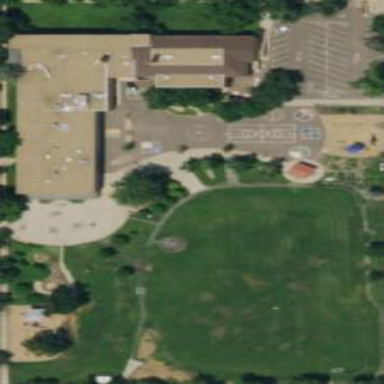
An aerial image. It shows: School.